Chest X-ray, AP view. Patient: 28 years old, sex M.
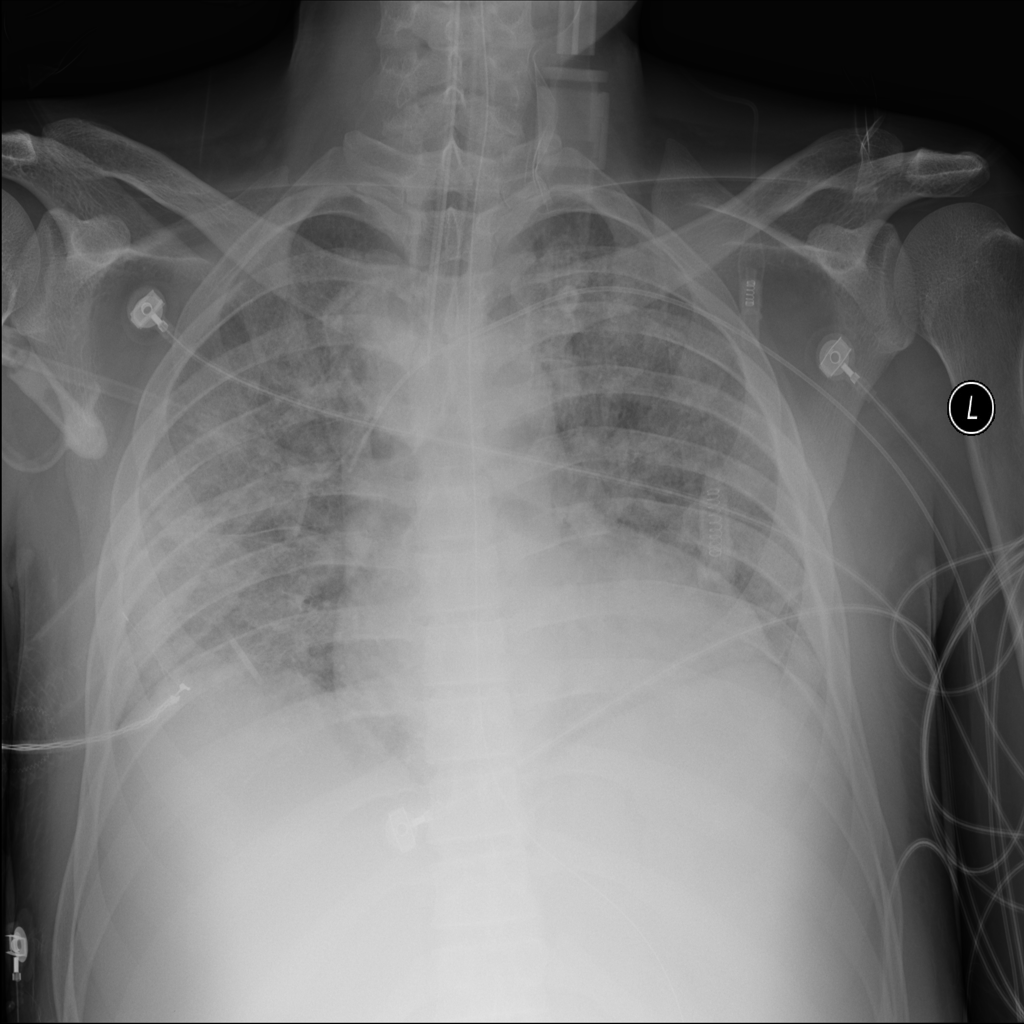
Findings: Infiltration